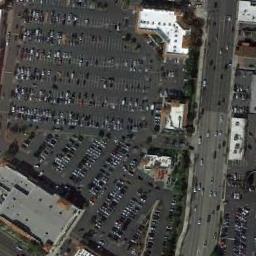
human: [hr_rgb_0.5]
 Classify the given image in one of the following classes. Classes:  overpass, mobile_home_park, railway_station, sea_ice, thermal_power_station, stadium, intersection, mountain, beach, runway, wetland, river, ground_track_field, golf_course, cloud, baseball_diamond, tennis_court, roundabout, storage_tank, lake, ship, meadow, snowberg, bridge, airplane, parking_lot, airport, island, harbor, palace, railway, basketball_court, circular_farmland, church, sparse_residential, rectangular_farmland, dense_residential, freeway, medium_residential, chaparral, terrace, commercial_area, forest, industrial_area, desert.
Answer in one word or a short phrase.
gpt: parking_lot